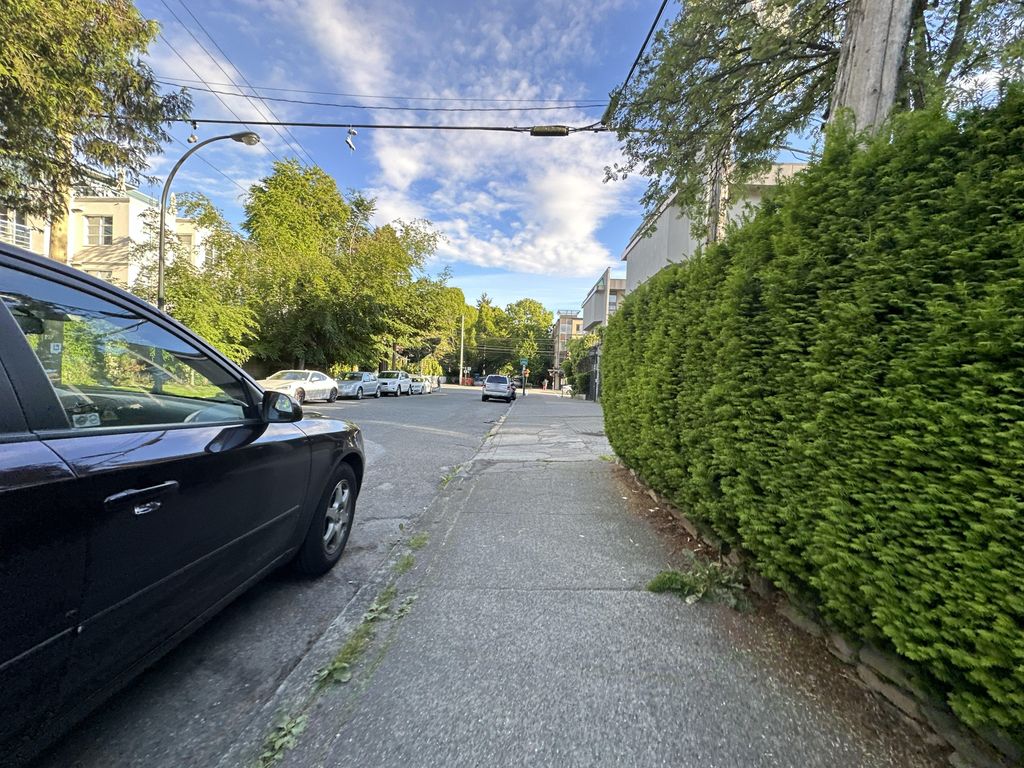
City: vancouver